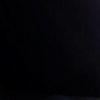
Label: space